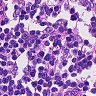
Metastatic tissue present: no